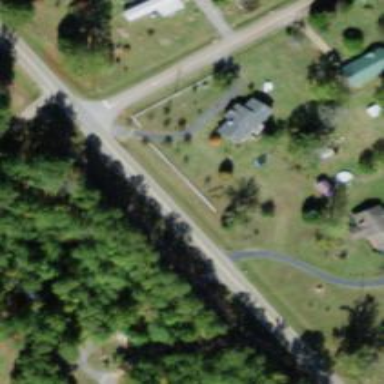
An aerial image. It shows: Driveway.